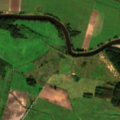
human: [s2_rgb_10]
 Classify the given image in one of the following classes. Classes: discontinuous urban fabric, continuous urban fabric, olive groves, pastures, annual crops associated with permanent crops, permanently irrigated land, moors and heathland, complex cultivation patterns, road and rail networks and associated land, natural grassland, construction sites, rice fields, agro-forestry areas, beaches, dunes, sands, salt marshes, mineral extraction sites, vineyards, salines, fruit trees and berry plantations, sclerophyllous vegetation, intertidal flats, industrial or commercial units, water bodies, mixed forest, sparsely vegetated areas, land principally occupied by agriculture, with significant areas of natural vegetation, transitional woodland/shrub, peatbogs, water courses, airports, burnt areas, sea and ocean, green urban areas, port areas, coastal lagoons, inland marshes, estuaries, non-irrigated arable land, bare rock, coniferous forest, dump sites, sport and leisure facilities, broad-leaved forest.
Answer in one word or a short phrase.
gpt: non-irrigated arable land, pastures, mixed forest, water courses